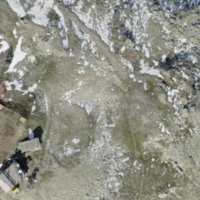
EUNIS habitat code: 48
Species observed at this site:
Montifringilla nivalis